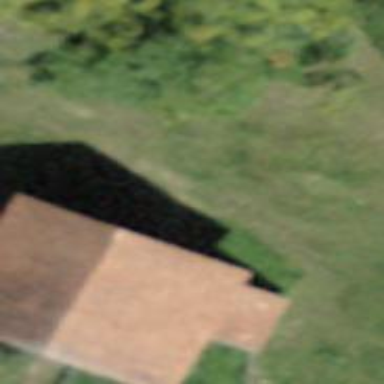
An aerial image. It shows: Barn.